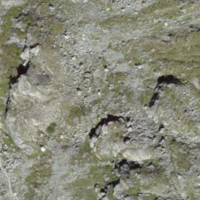
EUNIS habitat code: 31
Species observed at this site:
Oenanthe oenanthe
Erebia tyndarus